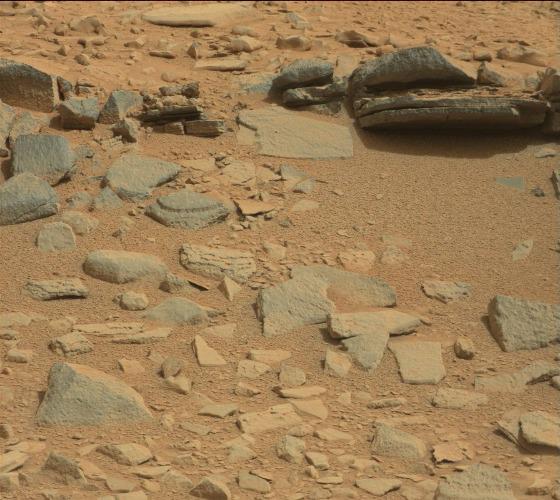
Terrain classes present: Bedrock, Gravel / Sand / Soil, Rock, Shadow